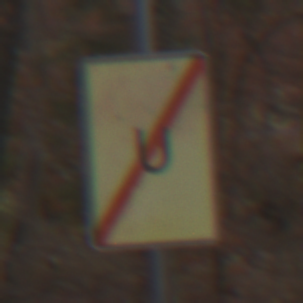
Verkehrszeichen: EndeUmleitung
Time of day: Midday
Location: Outdoor (Nature)
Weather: Overcast
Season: Autumn
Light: Natural